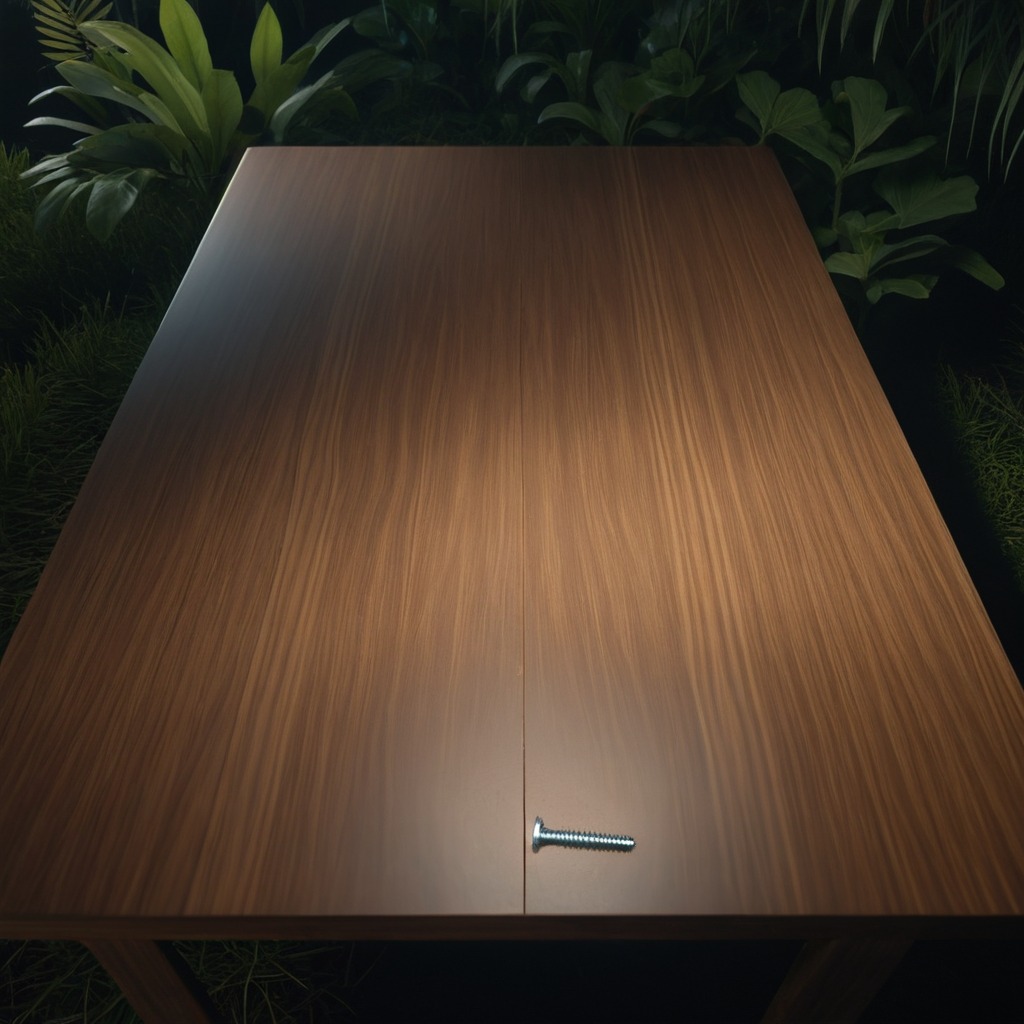
A metal screw is lying on a wooden table inside a jungle field workshop tent at night.